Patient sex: M
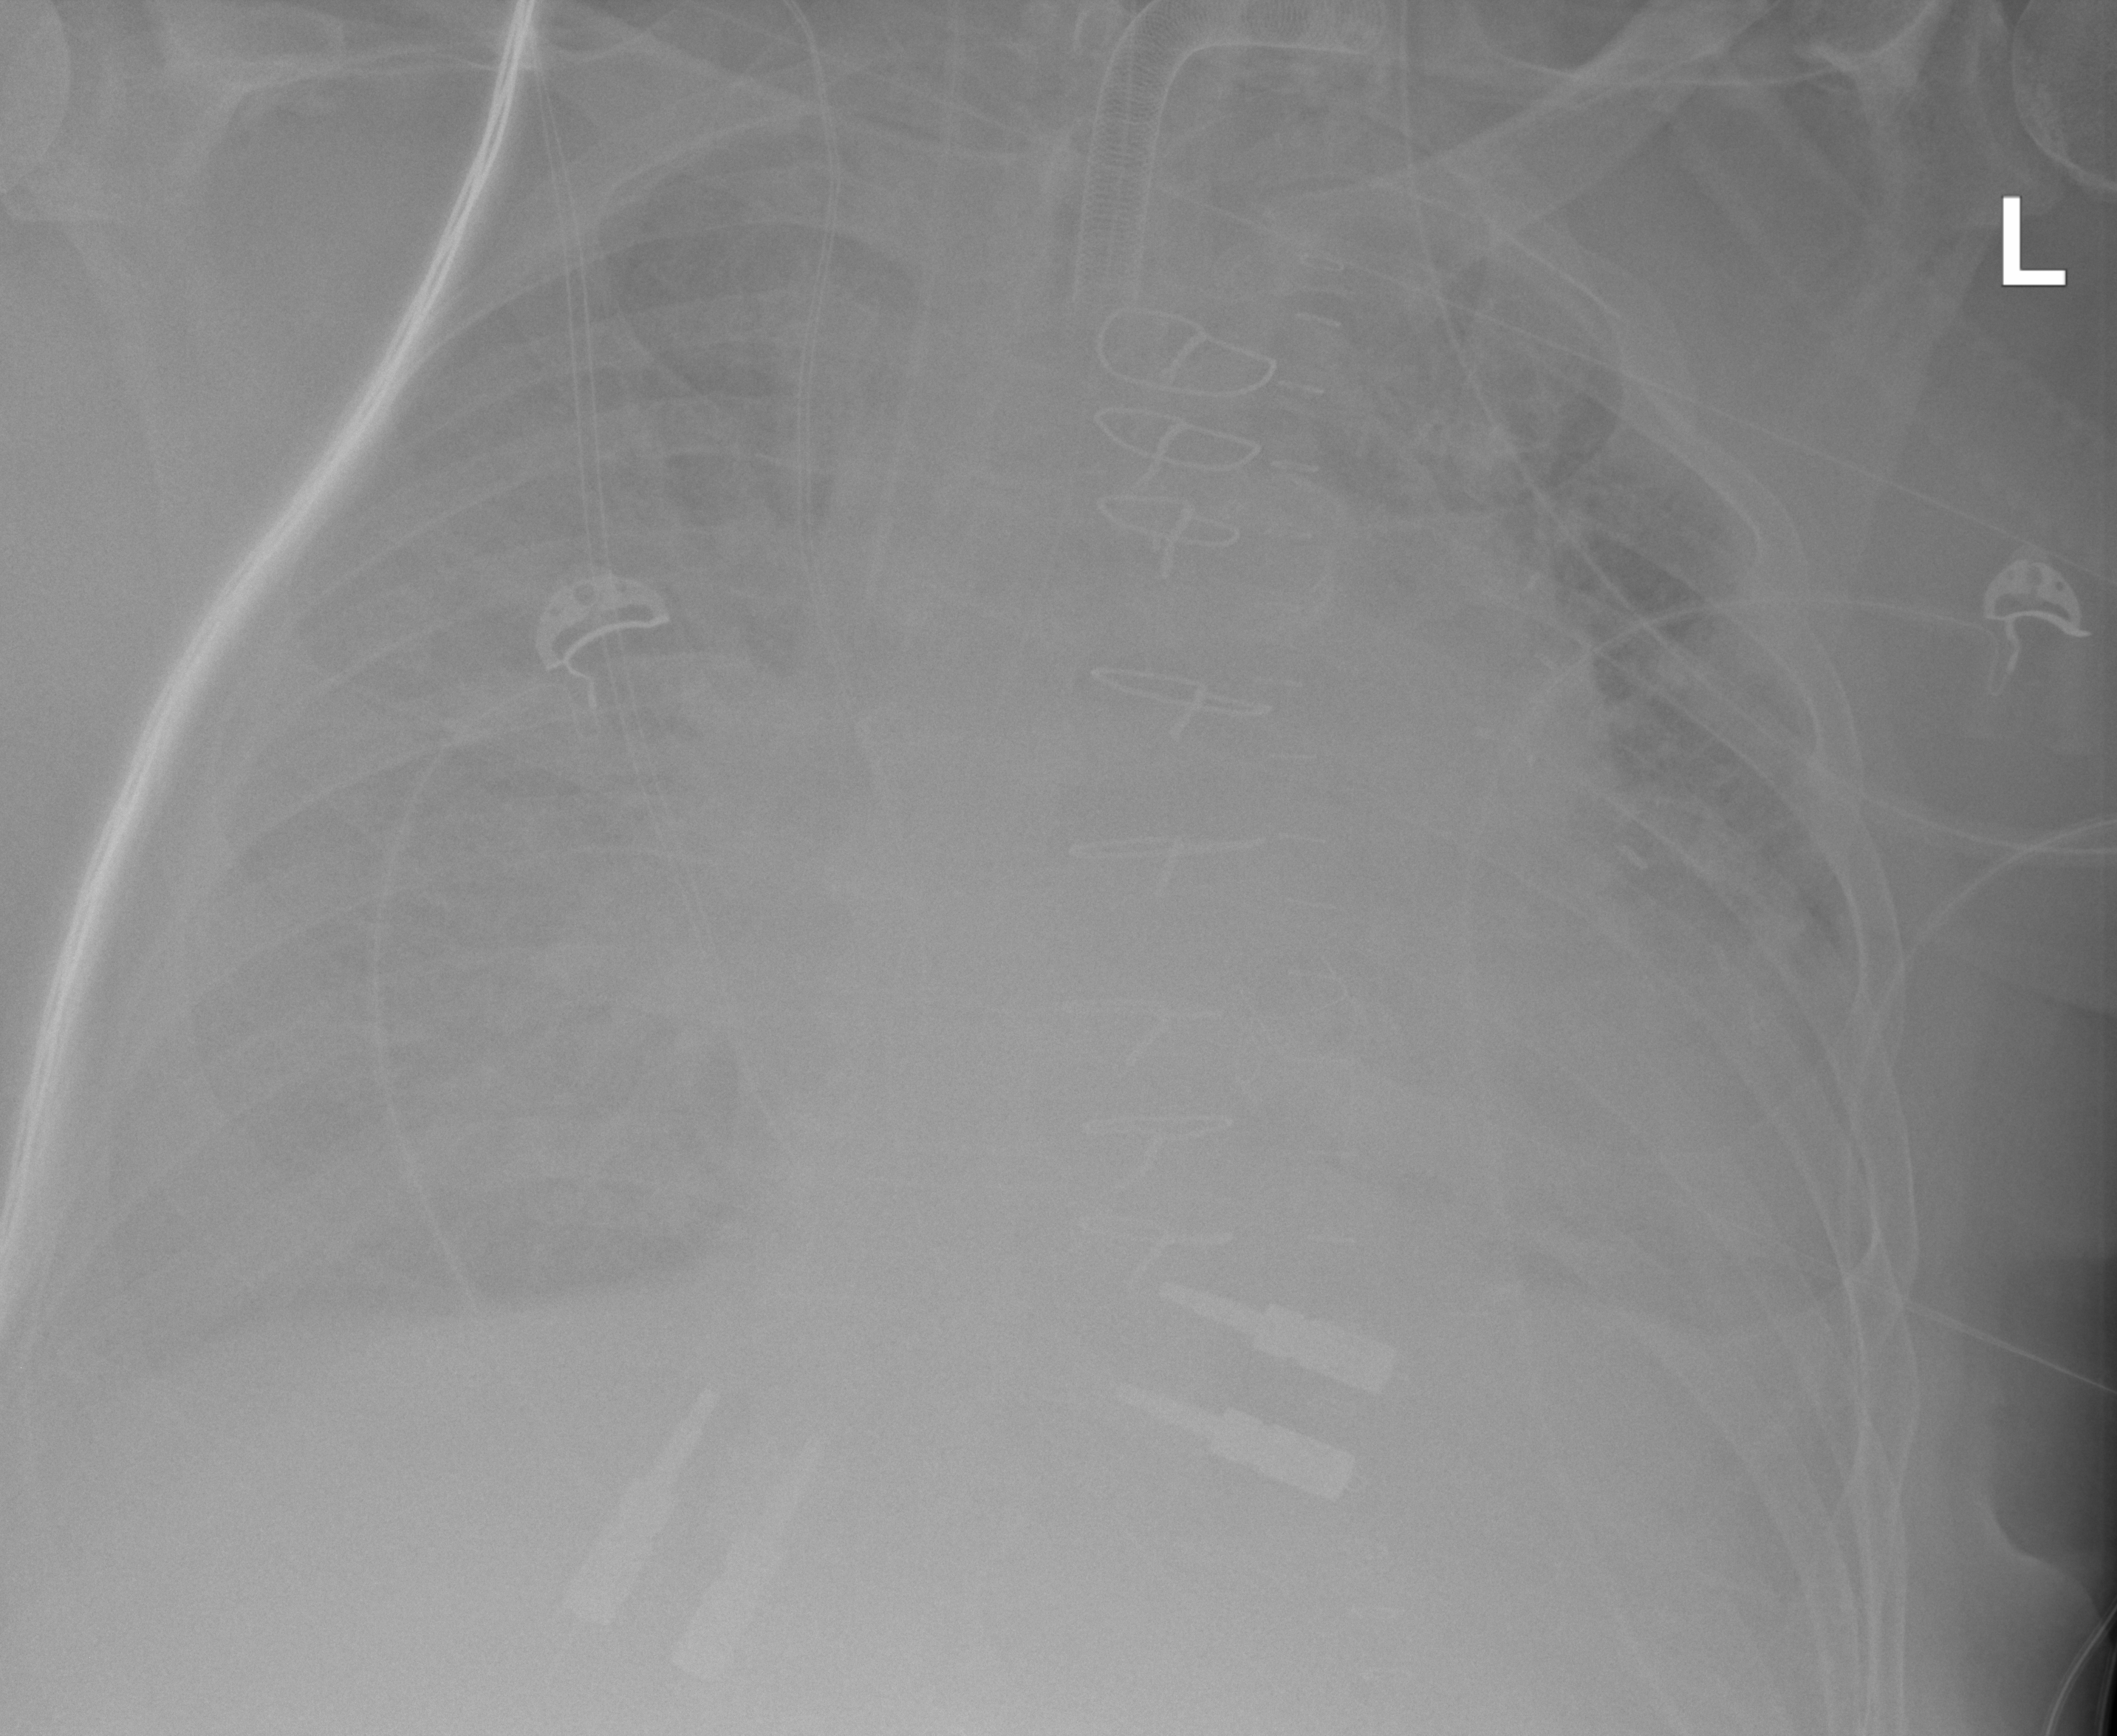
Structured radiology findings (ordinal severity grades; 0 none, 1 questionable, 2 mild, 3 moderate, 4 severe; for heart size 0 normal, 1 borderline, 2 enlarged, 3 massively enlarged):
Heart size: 2
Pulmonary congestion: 2
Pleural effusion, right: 2
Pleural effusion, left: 3
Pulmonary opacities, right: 2
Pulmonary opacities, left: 2
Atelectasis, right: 2
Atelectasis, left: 2